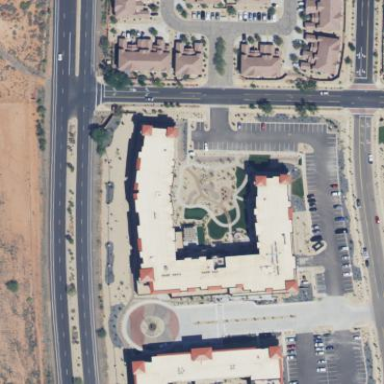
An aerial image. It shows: Commercial building.